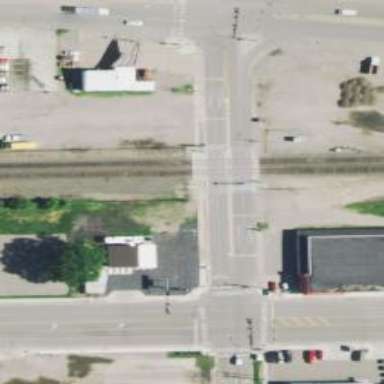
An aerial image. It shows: Railway level crossing.